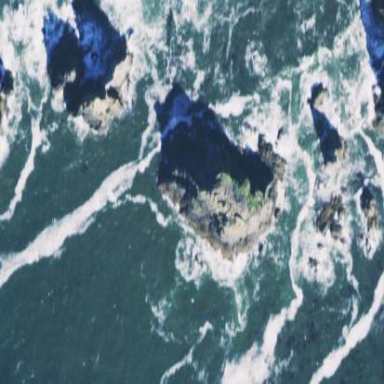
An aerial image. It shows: Islet located along the natural coastline.